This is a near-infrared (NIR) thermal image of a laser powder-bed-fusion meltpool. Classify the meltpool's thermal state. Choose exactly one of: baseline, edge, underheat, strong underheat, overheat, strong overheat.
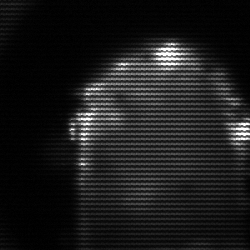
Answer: baseline